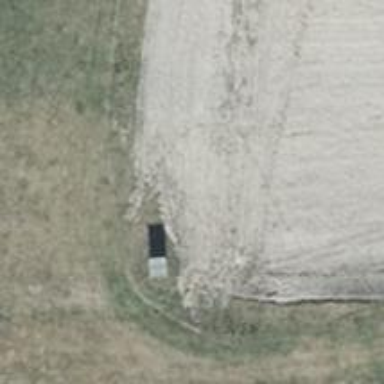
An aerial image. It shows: Hunting stand.